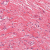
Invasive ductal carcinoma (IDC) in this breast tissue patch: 0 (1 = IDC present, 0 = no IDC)